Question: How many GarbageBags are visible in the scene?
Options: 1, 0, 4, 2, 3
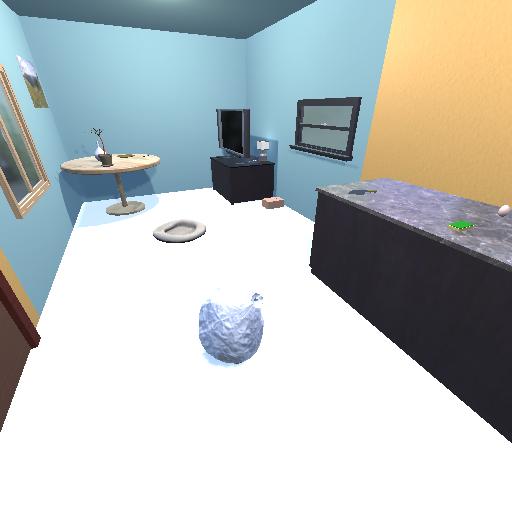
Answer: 1